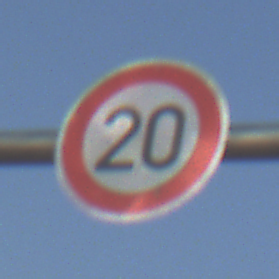
Verkehrszeichen: Geschwindigkeit20
Umgebung: Outdoor, Urban
Tageszeit: SunriseSunset
Wetter: Clear
Licht: Natural
Jahreszeit: NotSpecified
Kontrast: MediumContrast